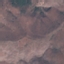
Land use / land cover class: HerbaceousVegetation